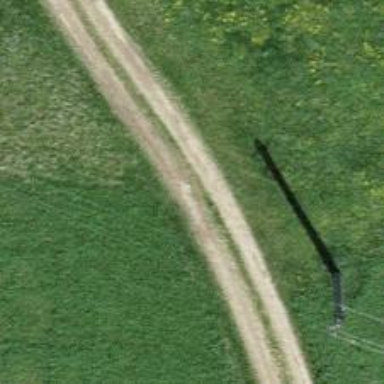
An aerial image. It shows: Track road with grade3 tracktype.